Question: I want to align the option container match with the select tag. I don't use any margin (or) padding as of now but still my dropdown options is shown as below:

Option container is aligned bit left.
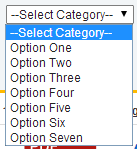
Answer: Try this:
'''
option:not(:first-child) { padding-left: 1em;}
'''
<URL>